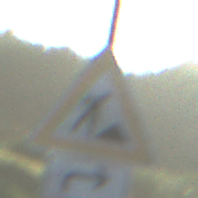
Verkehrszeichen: Arbeitsstelle
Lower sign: RichtungsangabeDurchPfeile5
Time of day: SunriseSunset
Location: Outdoor (Suburban)
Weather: PartlyCloudy
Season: NotSpecified
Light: Natural